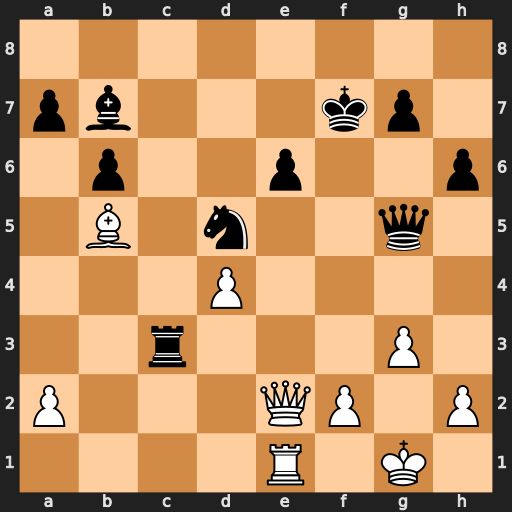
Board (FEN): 8/pb3kp1/1p2p2p/1B1n2q1/3P4/2r3P1/P3QP1P/4R1K1
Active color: w
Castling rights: -
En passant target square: -
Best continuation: Qxe6+ Kf8 Qe8#